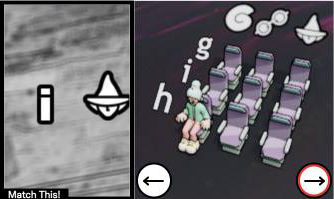
Task: seats
Answer: no